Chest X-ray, AP view. Patient: 55 years old, sex M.
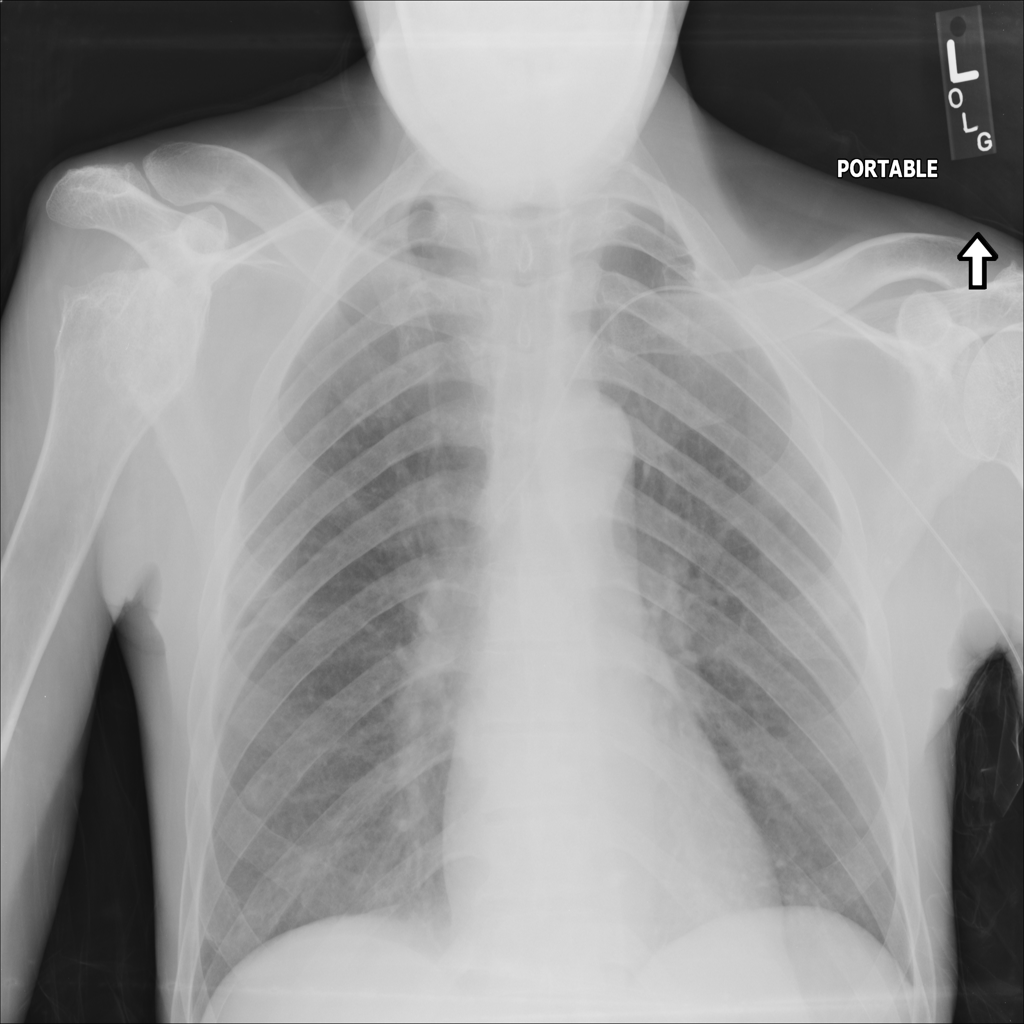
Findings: No Finding